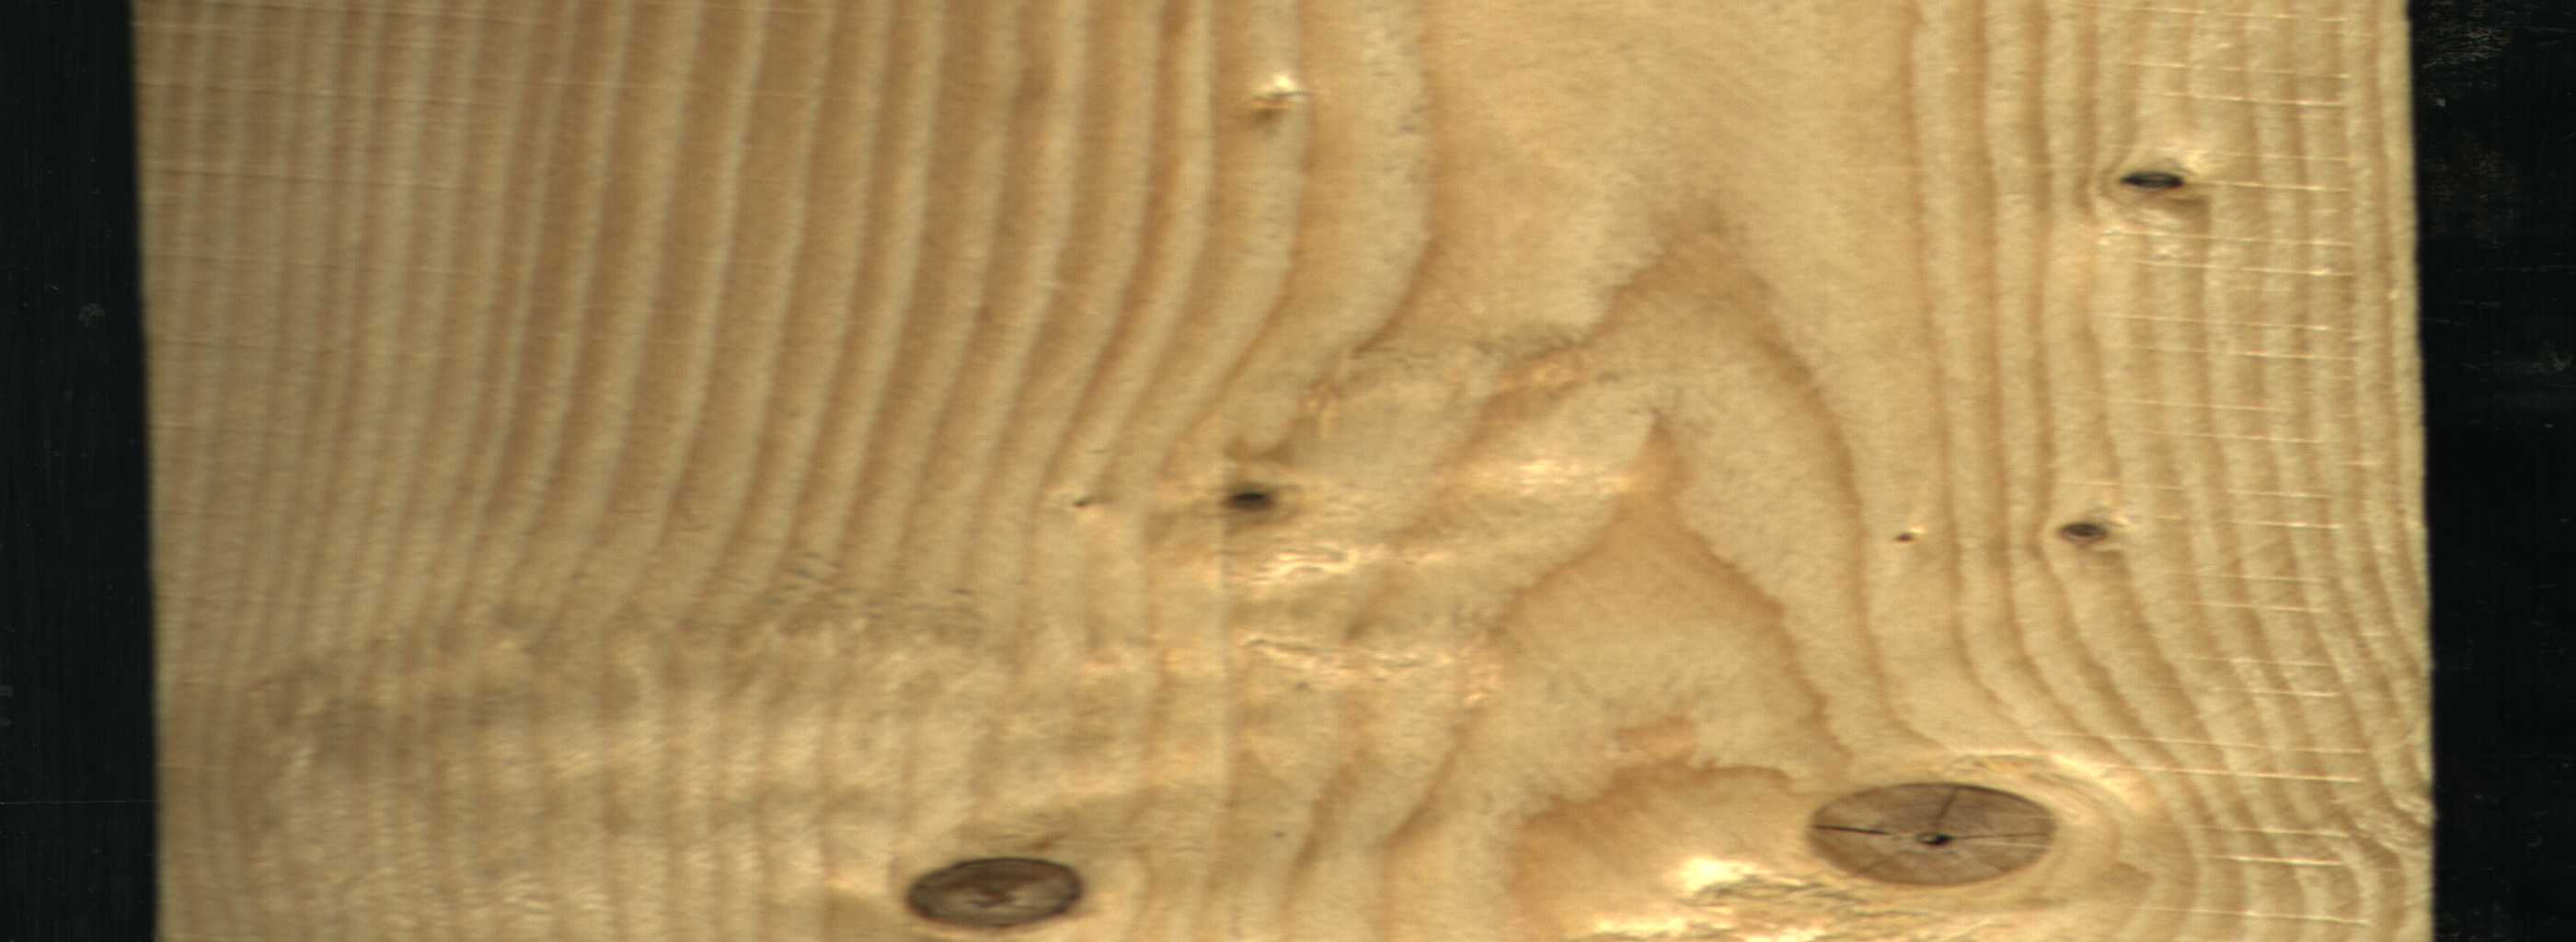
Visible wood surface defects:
knot_with_crack
Dead_Knot
Dead_Knot
Live_Knot
Live_Knot